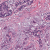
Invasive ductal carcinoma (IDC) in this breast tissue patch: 0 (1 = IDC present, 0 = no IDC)